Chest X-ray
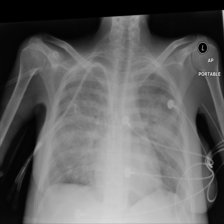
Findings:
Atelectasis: negative
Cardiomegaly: negative
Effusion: negative
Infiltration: negative
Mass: negative
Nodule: negative
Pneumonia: negative
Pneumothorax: negative
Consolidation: positive
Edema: negative
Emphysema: negative
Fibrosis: negative
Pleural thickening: negative
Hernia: negative